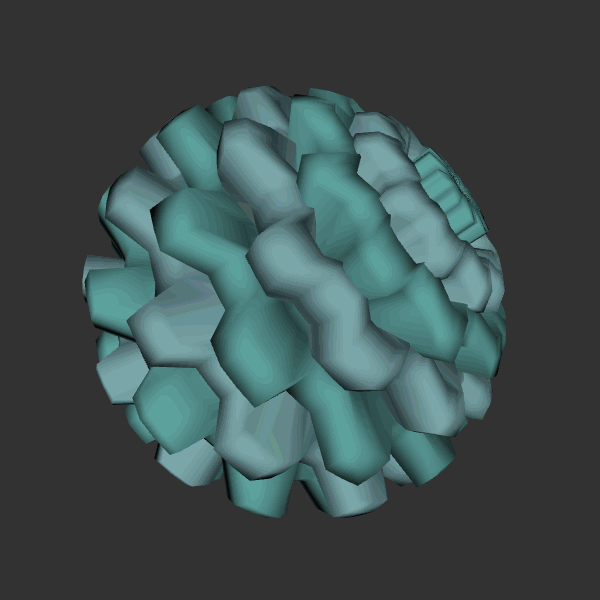
Background: dark